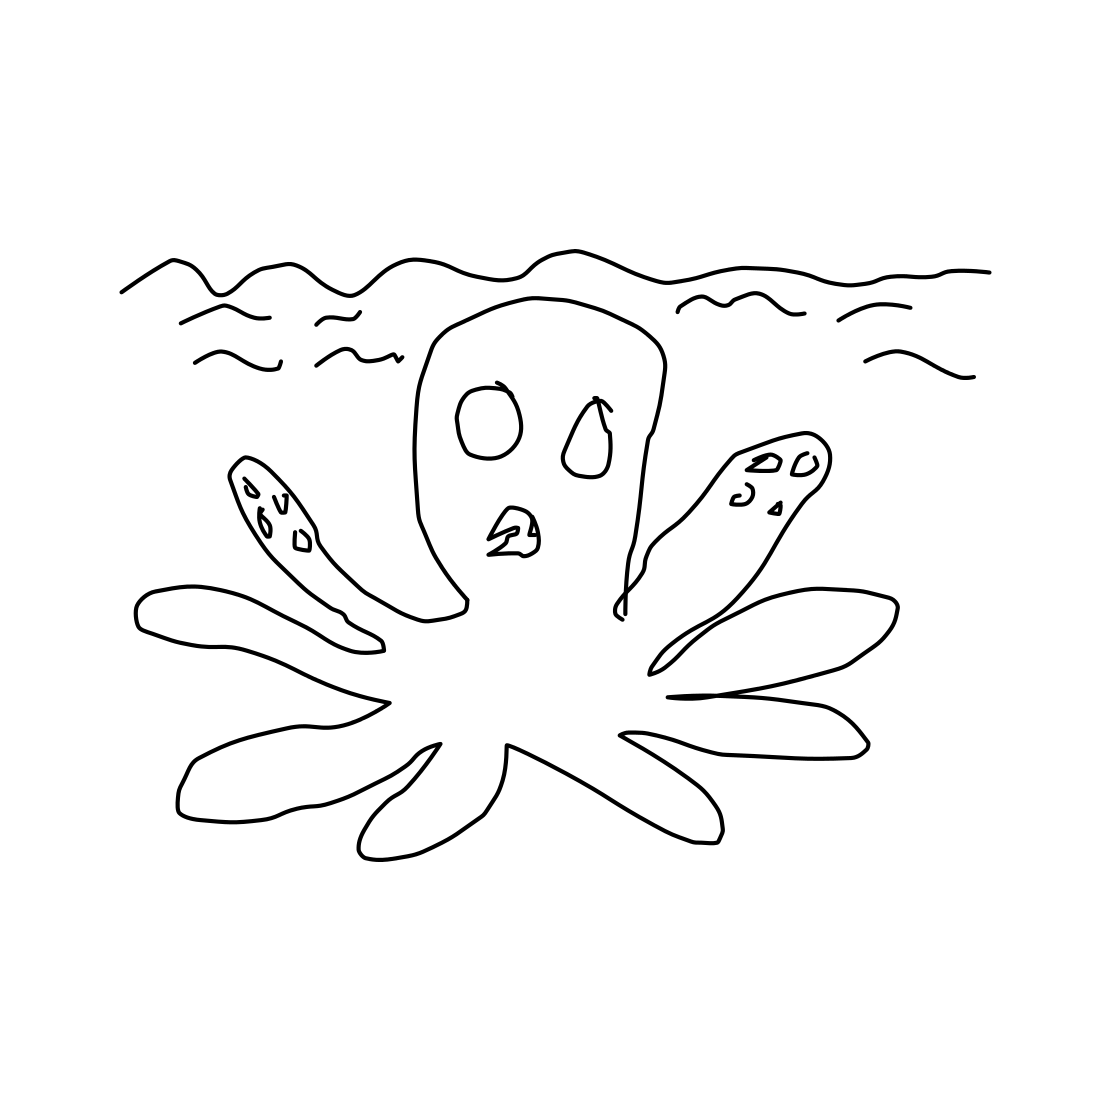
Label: octopus